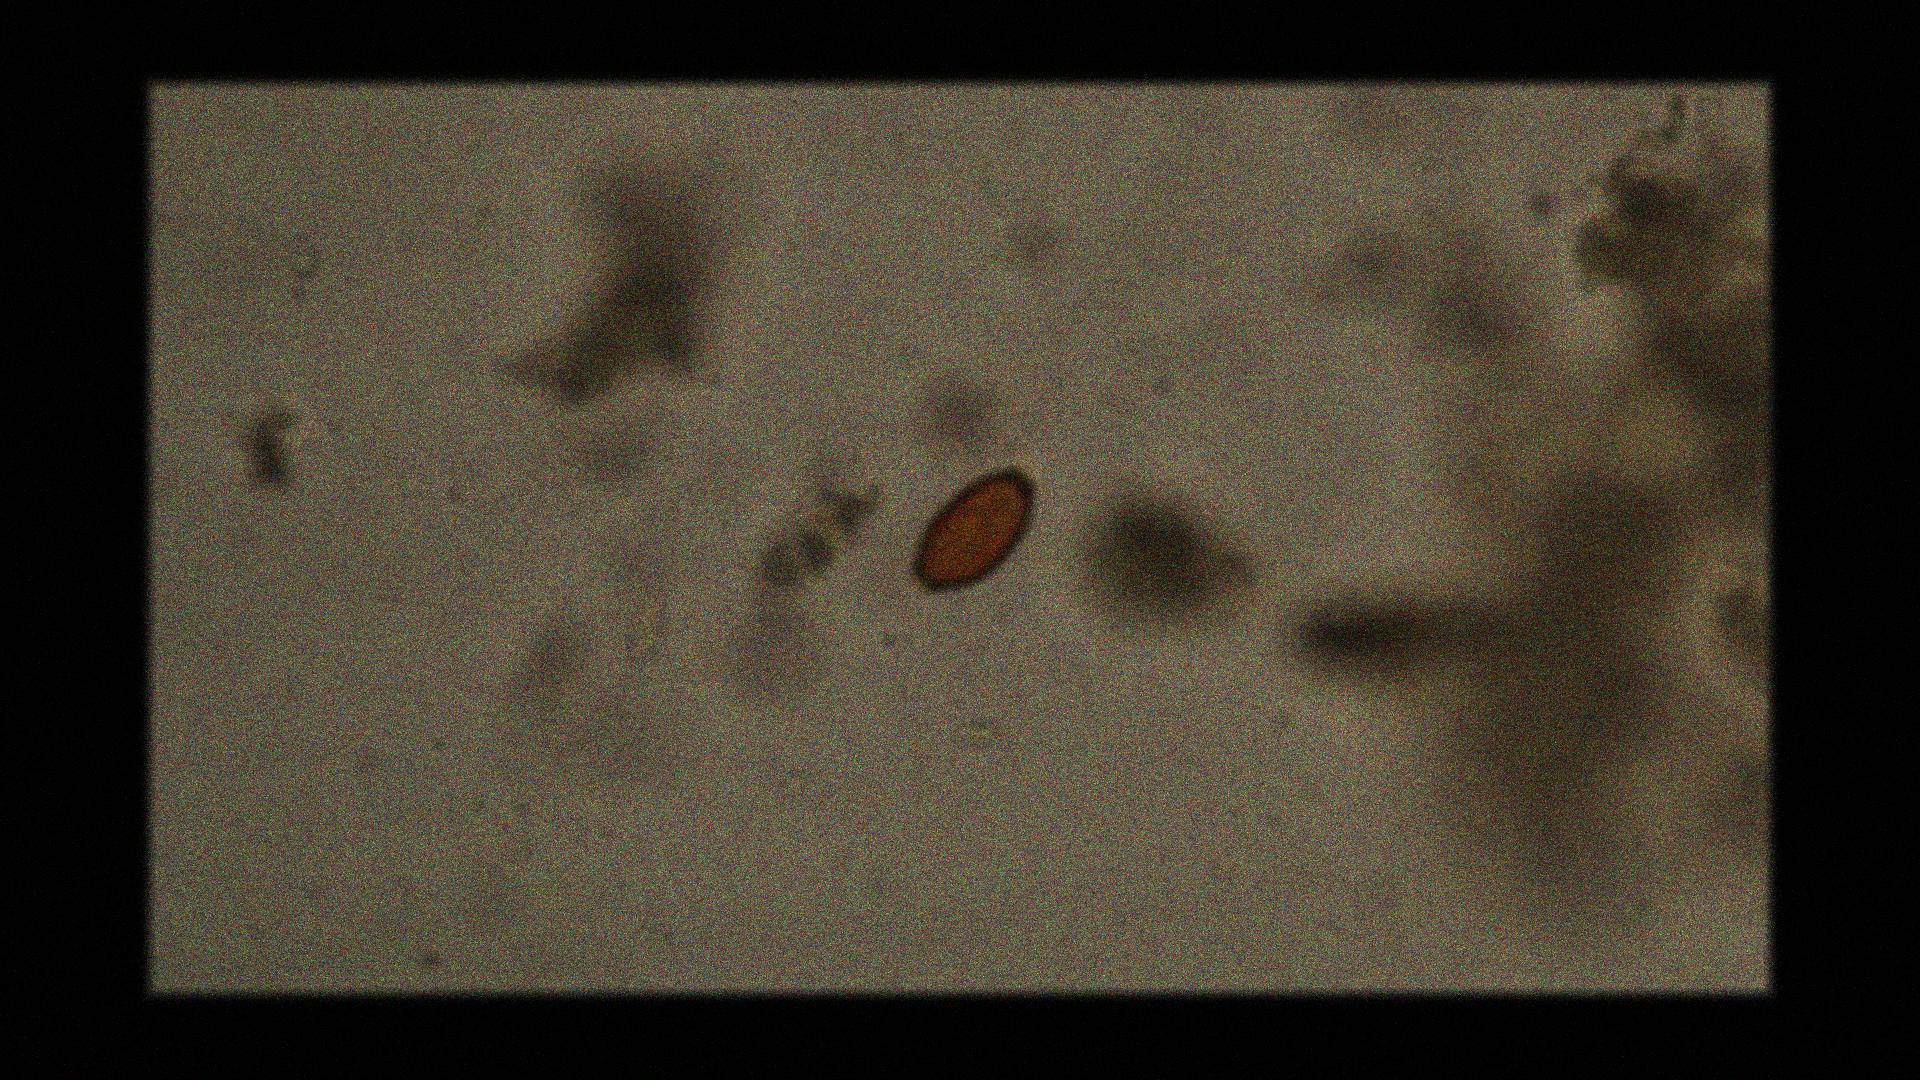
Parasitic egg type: Trichuris trichiura